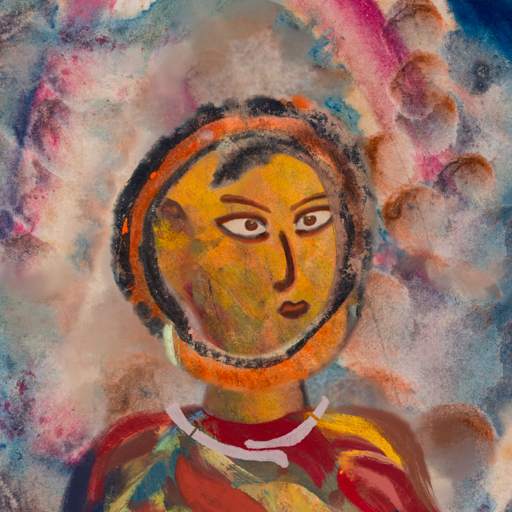
Background: Rupkatha, Head And Neck Side: Gypsy_Mother, Face Side: Roy_Bahadur, Bust: Mother_And_Son_Son, Hair Side: Childish, Head Accessory: Blank, Second Necklace: Blank, Necklace: Hypocrite_2, Baby: Blank